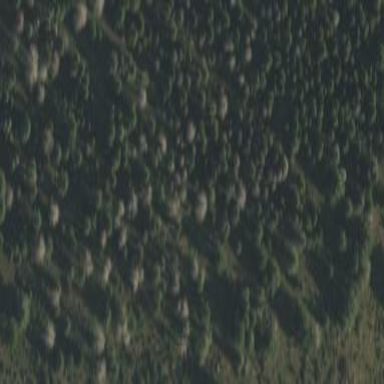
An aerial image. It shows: Forest dominated by evergreen needle-leaved trees.